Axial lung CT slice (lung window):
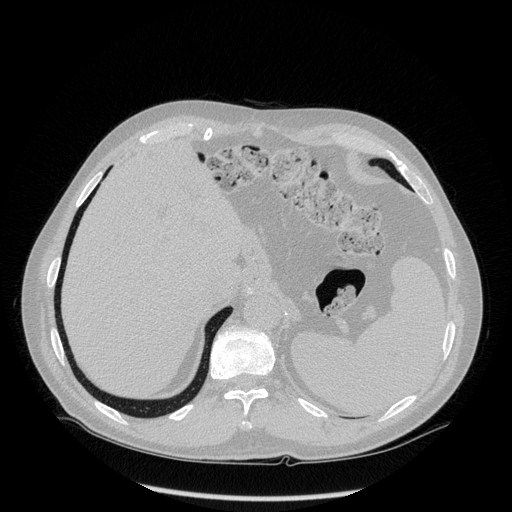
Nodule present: no